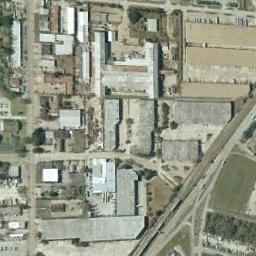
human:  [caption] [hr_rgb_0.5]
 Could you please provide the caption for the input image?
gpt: There are many houses of different shapes and sizes in the industrial zone .

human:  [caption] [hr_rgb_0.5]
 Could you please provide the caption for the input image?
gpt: Industrial areas are built differently .

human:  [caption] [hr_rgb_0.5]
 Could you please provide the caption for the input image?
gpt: The industrial area has lots of workshops of different colors and sizes and some roads go through the industrial area .

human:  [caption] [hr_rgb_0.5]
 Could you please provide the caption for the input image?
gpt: Neatly planned factories and roads in an industrial area with good greening .

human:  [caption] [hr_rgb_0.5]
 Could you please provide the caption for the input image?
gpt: There are many gray buildings and white buildings on the industrial area .